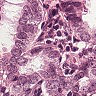
Metastatic tissue present: yes